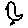
Label: bird